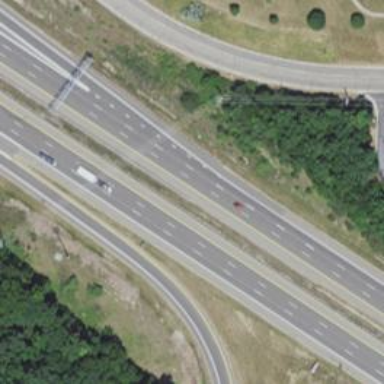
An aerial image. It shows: Motorway junction.